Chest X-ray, AP view. Patient: 48 years old, sex F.
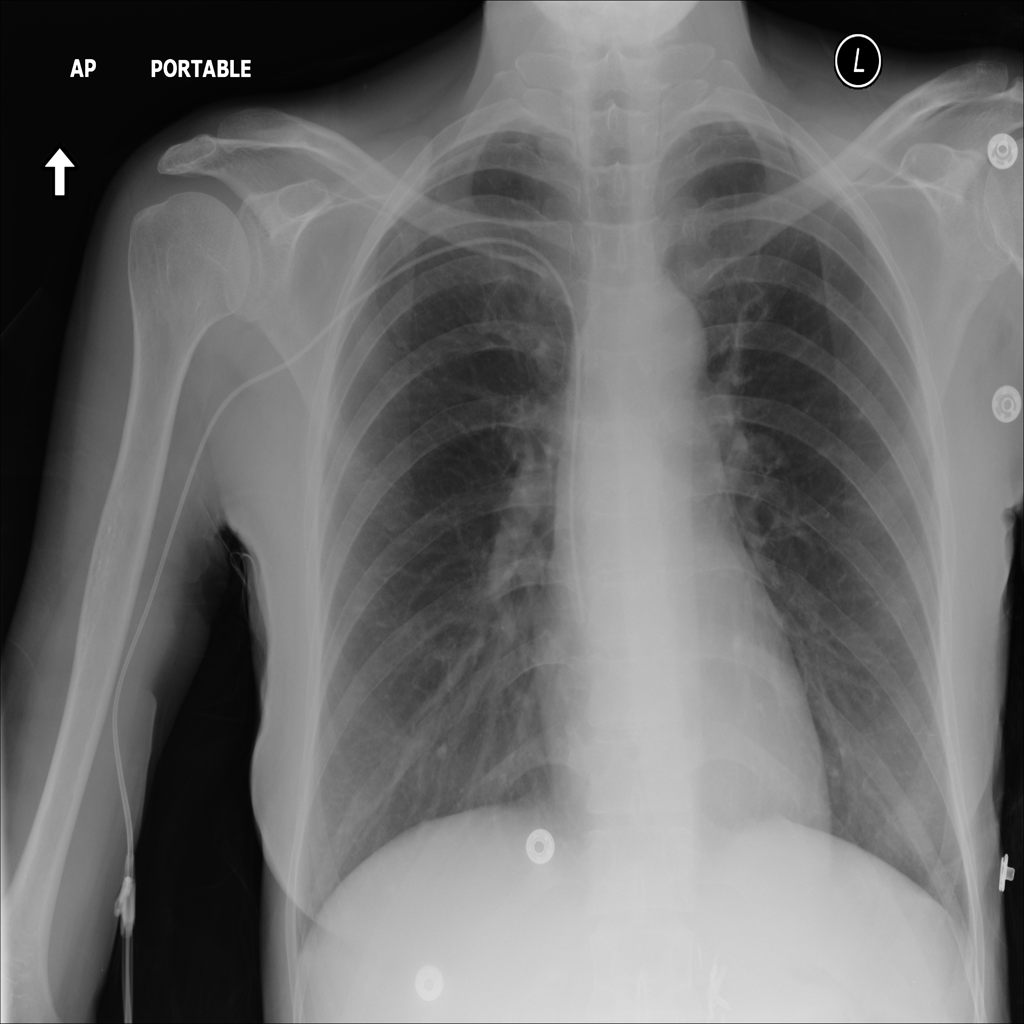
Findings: No Finding